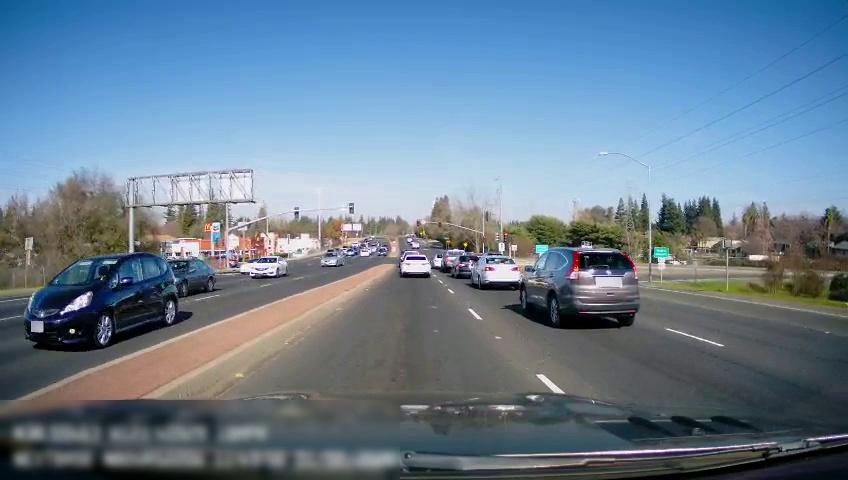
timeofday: Day
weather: Sunny
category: Drivable Space
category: Drivable Space
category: Vehicles | Car
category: Vehicles | Car
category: Vehicles | Car
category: Vehicles | Car
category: Vehicles | Car
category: Vehicles | SUV
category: Vehicles | SUV
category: Vehicles | SUV
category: Vehicles | Car
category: Vehicles | Car
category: Vehicles | Truck
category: Vehicles | Car
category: Lanes | Current Lane
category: Lanes | Alternate Lane
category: Lanes | Opposite Lane
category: Lanes | Opposite Lane
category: Traffic | Signs
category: Traffic | Signs
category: Traffic | Lights
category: Traffic | Lights
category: Traffic | Lights